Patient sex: M
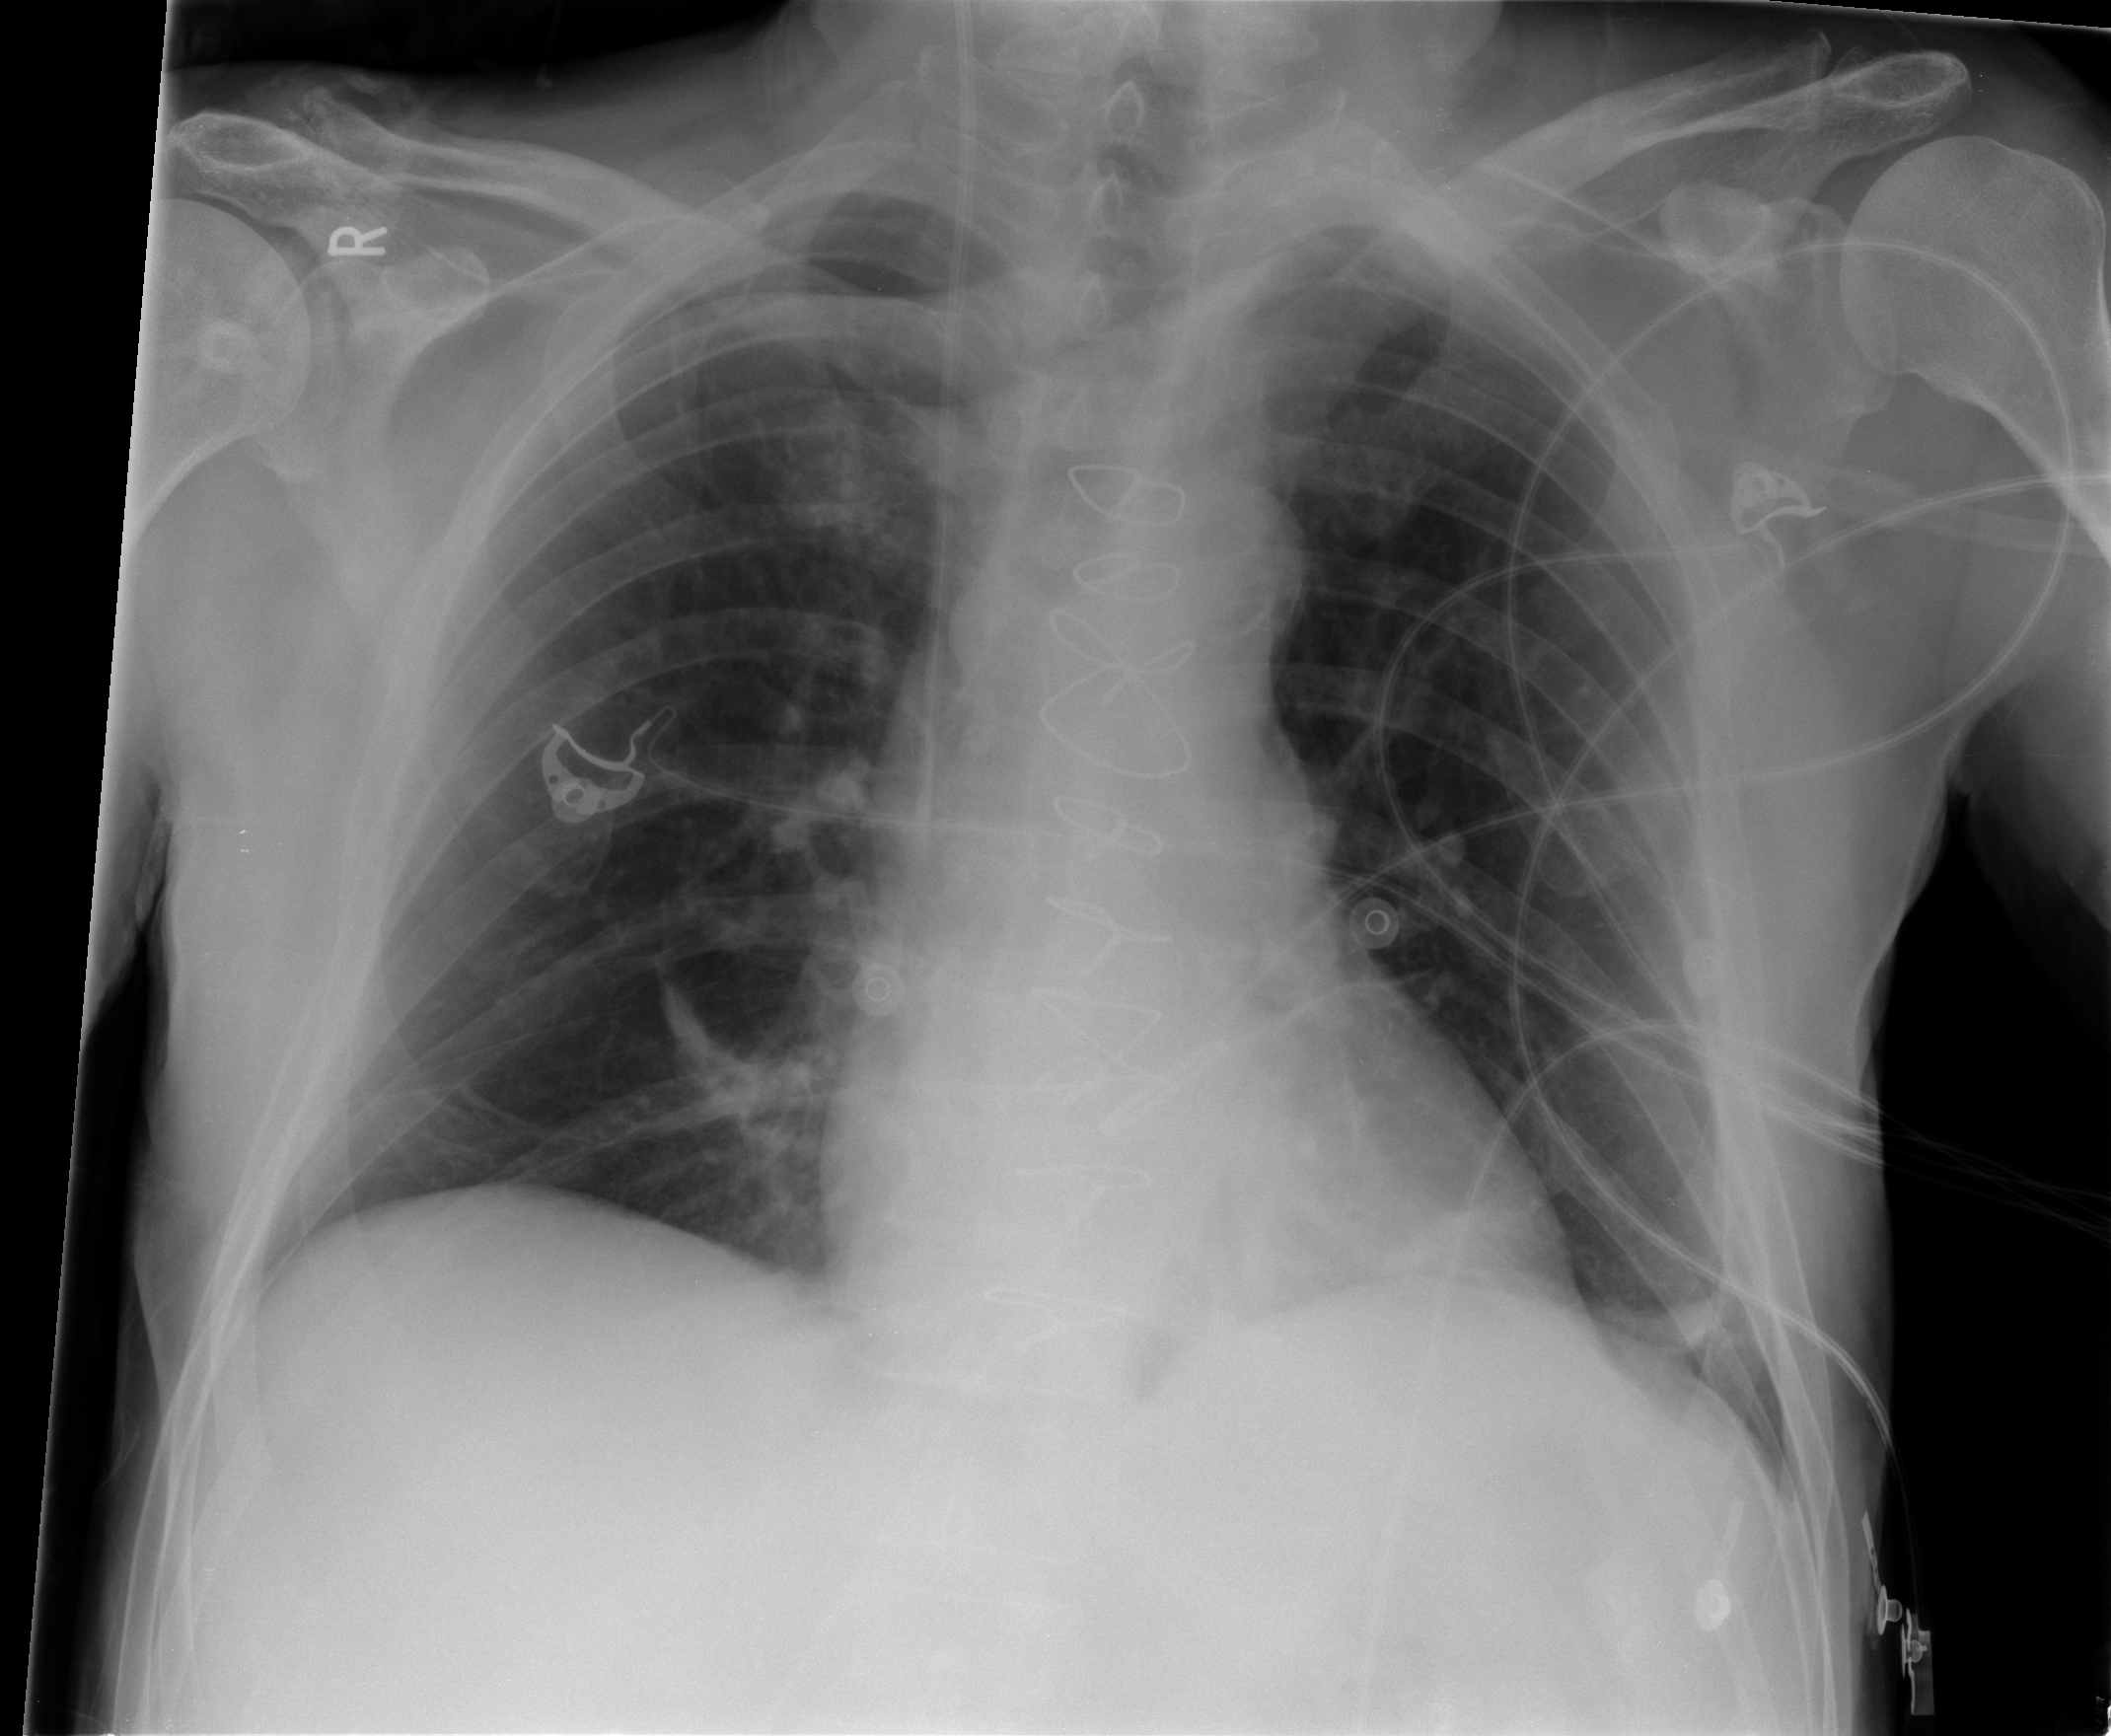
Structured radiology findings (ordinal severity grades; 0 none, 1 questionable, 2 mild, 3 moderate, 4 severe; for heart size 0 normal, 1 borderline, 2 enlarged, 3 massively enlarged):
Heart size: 0
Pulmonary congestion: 0
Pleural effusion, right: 0
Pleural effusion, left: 0
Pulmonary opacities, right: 0
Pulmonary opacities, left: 0
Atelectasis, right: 2
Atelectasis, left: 2